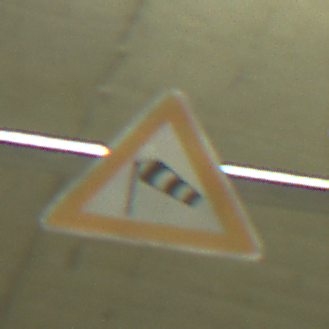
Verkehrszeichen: SeitenwindVonLinks
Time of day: NotSpecified
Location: Indoor (Special)
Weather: NotSpecified
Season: NotSpecified
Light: Artificial